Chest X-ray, AP view. Patient: 60 years old, sex M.
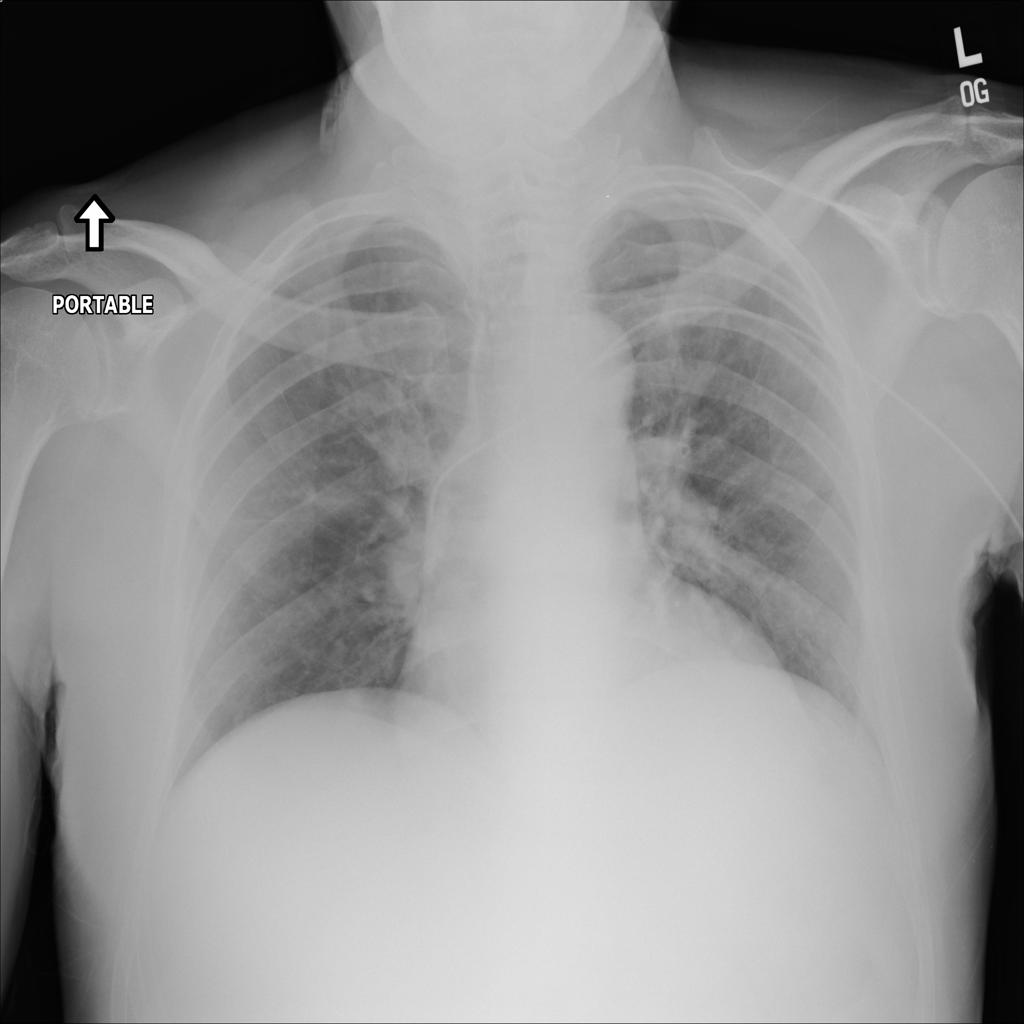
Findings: No Finding